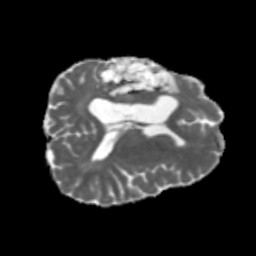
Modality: MD
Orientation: axial
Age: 42
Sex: male
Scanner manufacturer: siemens
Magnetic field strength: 3 T
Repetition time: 5.47 s
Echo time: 0.0854 s